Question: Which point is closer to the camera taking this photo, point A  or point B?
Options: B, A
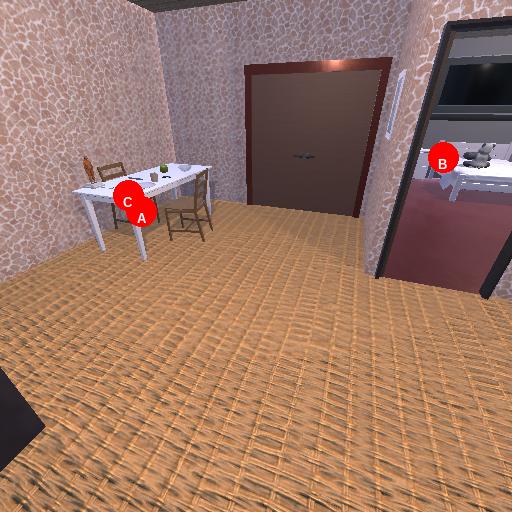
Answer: B